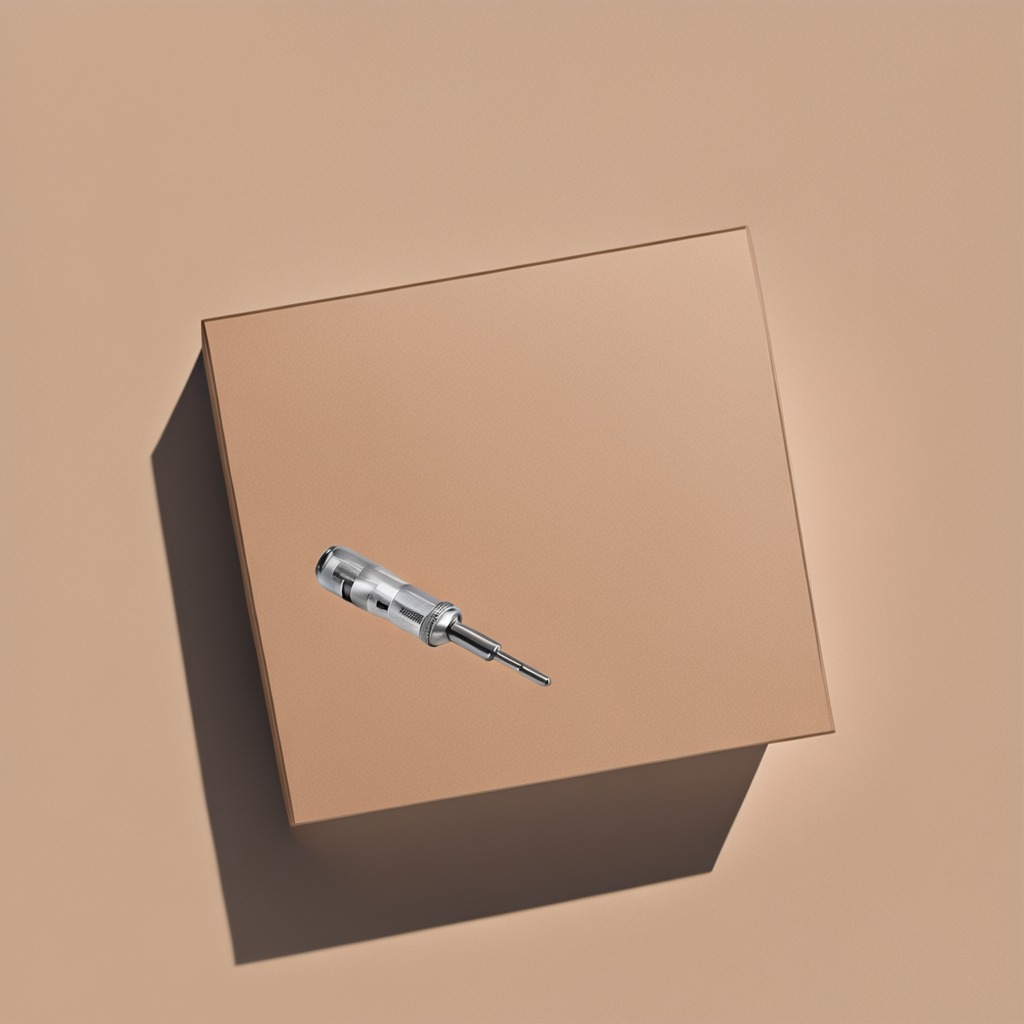
A screwdriver lying on a clean dry cardboard box surface in an outdoor workshop during daytime bright natural light soft shadows slightly creased but